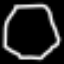
Label: octagon